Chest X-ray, AP view. Patient: 67 years old, sex F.
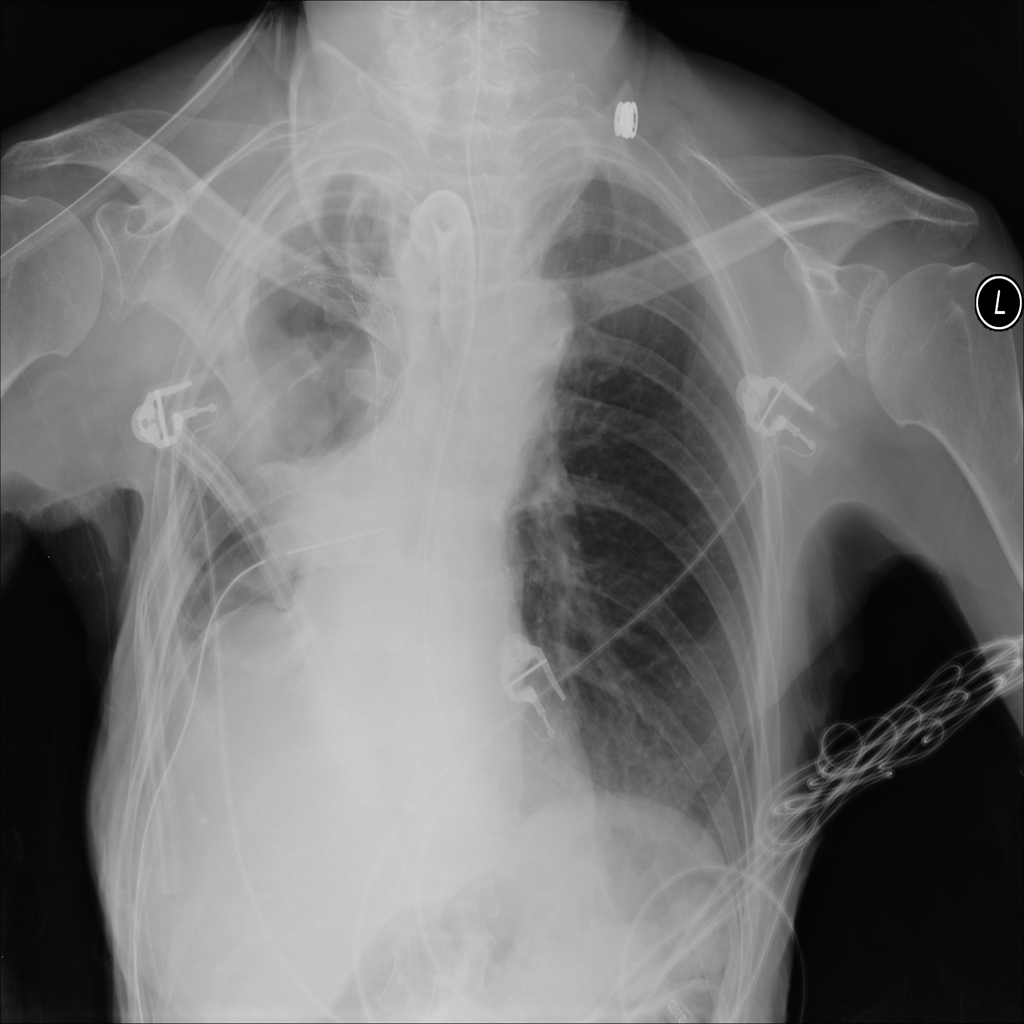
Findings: No Finding